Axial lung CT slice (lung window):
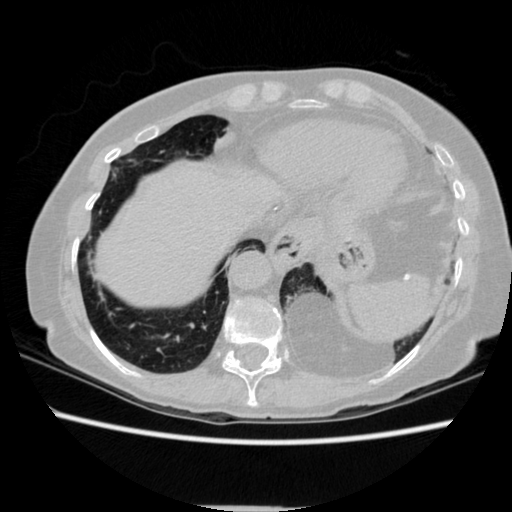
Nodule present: no